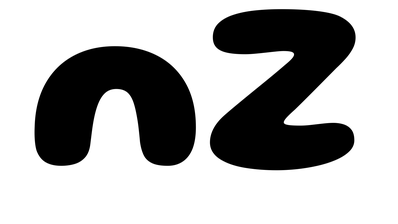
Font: Gluten_Bold